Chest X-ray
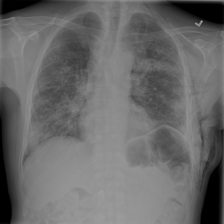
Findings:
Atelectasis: negative
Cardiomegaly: negative
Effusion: negative
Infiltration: positive
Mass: negative
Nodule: negative
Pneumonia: negative
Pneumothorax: positive
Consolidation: negative
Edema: negative
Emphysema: positive
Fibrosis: negative
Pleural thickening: negative
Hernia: negative